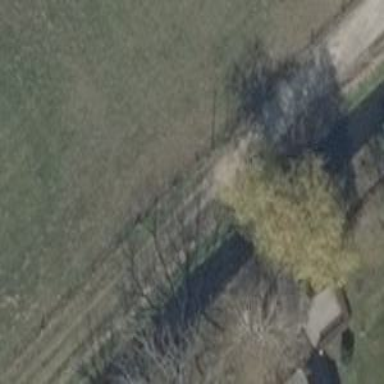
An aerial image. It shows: Driveway bridge on service road.